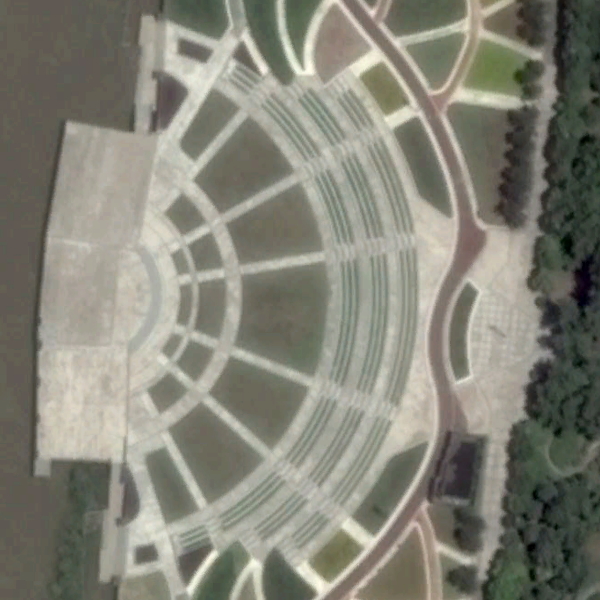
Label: Square